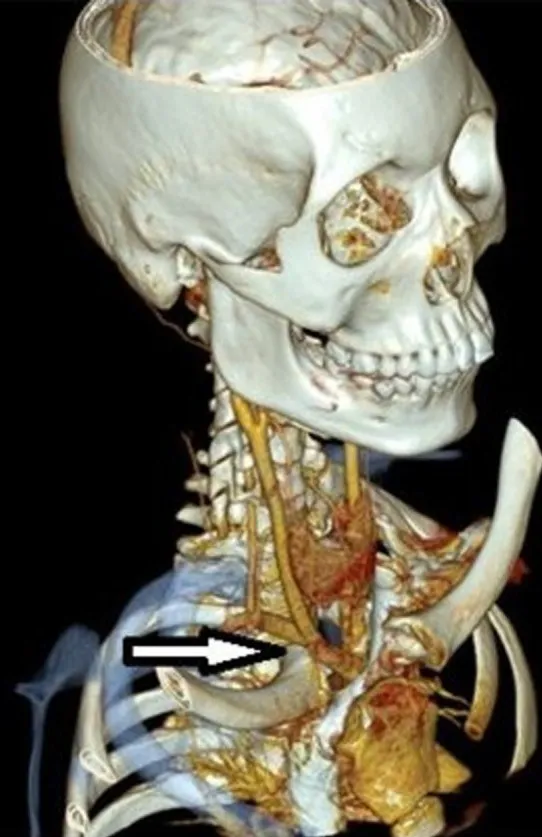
proximity of the brachiocephalic artery.
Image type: radiology (ct)